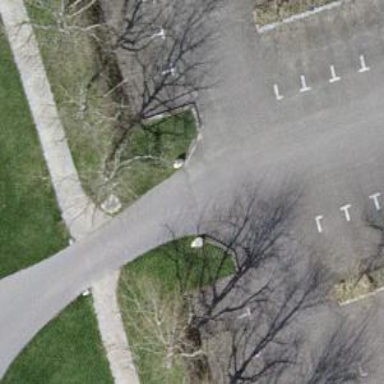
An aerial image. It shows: Parking aisle designated as service road.